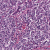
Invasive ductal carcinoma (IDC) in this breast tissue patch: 1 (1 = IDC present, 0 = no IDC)